Question: This is the required widget

I have tried using Stack. But didn't got correct solution
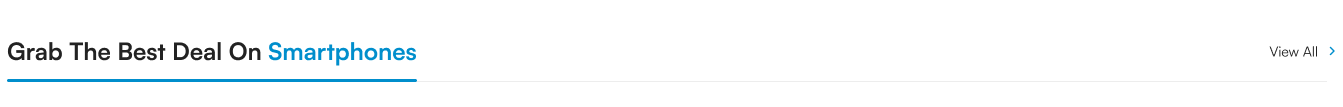
Answer: You can achieve this first you need to calculate the Text widget to draw that blue underline with that same width of the text using 'TextPainter' and 'LayoutBuilder':
'''
class TextPainterWidget extends StatelessWidget {
final TextPainter textPainter;
const TextPainterWidget({
Key? key,
required this.textPainter,
}) : super(key: key);
@override
Widget build(BuildContext context) {
return CustomPaint(
painter: _TextPainterWidget(textPainter),
);
}
}
class _TextPainterWidget extends CustomPainter {
final TextPainter textPainter;
_TextPainterWidget(this.textPainter);
@override
void paint(Canvas canvas, Size size) {
textPainter.layout();
textPainter.paint(canvas, Offset.zero);
}
@override
bool shouldRepaint(_TextPainterWidget oldDelegate) {
return oldDelegate.textPainter.text != textPainter.text ||
oldDelegate.textPainter.text?.style != textPainter.text?.style;
}
}
'''
Then Your main widget should be like that:
'''
LayoutBuilder(
builder: (BuildContext context, BoxConstraints constraints) {
final TextPainter textPainter = TextPainter(
text: const TextSpan(
text: 'Grab The Best Deal On ',
style: TextStyle(
color: Colors.black,
fontWeight: FontWeight.bold,
),
children: <TextSpan>[
TextSpan(
text: 'Smartphones',
style: TextStyle(
color: Colors.blue,
fontWeight: FontWeight.bold,
),
),
],
),
textDirection: TextDirection.ltr,
)..layout(maxWidth: constraints.maxWidth);
final double textWidth = textPainter.width;
return Column(
children: <Widget>[
Row(
mainAxisAlignment: MainAxisAlignment.spaceBetween,
children: <Widget>[
TextPainterWidget(textPainter: textPainter),
Row(
children: <Widget>[
const Text('View All'),
const SizedBox(width: 8),
InkWell(
onTap: () {},
child: const Icon(
Icons.arrow_forward_ios,
size: 15,
color: Colors.blue,
),
),
],
),
],
),
Row(
children: <Widget>[
SizedBox(
width: textWidth,
child: const Divider(
color: Colors.blue,
thickness: 2,
),
),
const Expanded(
child: Divider(
color: Colors.grey,
thickness: 1,
),
),
],
),
],
);
},
),
'''
Here's the <URL>